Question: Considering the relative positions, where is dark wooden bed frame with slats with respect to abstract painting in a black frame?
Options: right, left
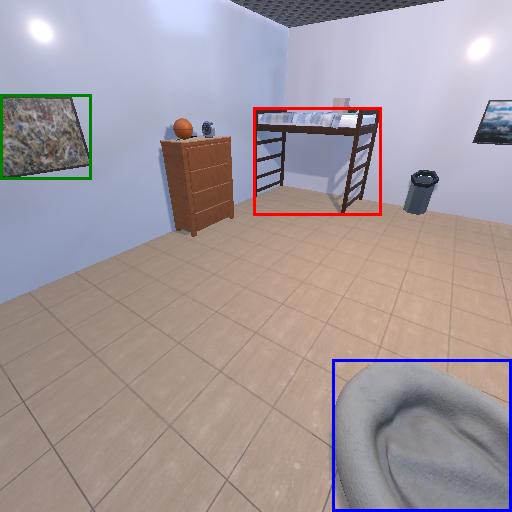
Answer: right